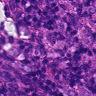
Metastatic tissue present: yes